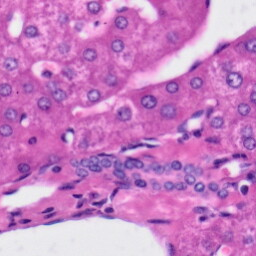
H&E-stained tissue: Liver